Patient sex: M
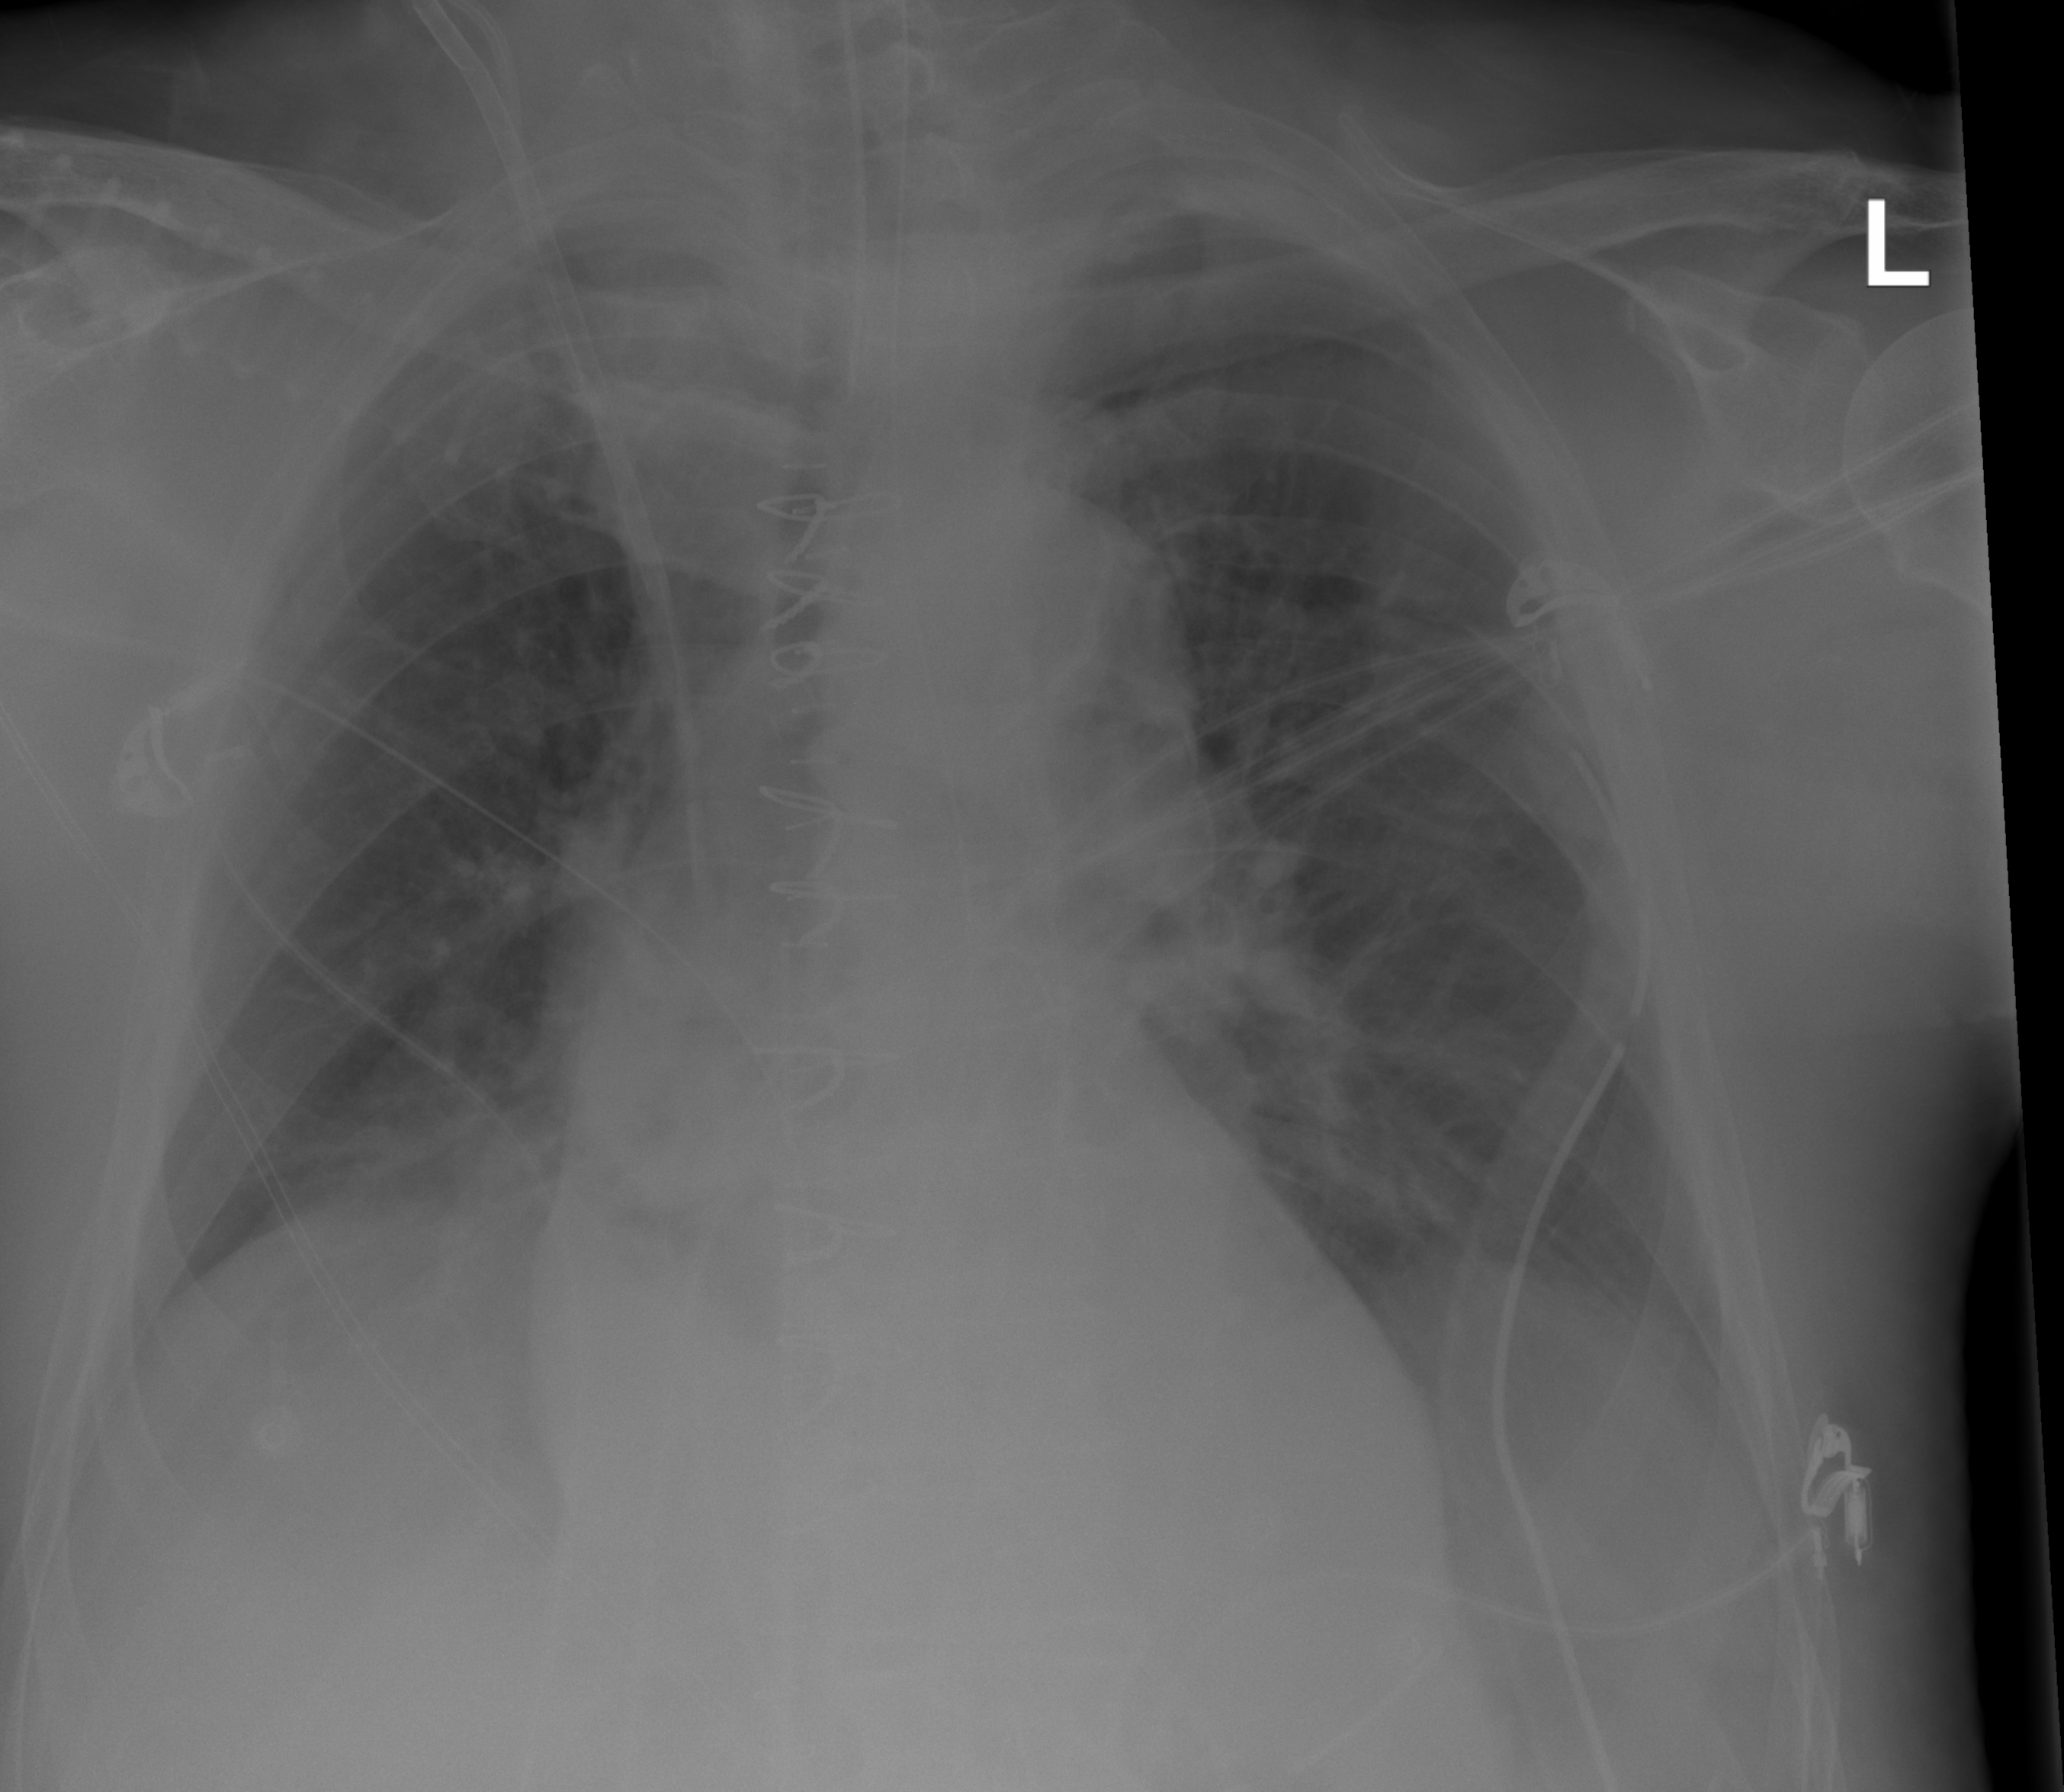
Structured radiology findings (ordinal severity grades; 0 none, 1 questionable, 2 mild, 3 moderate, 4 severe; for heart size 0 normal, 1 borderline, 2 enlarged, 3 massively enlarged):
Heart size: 1
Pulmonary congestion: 2
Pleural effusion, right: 2
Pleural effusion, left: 2
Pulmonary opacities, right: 2
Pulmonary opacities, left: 2
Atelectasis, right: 2
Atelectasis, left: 2